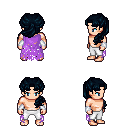
a pixel art fantasy rpg character, male body template, human, light skin, maroon tattered cape, white pants, raven princess hairstyle, white cloth bracers, four views (front, back, left, right), 2x2 character sprite sheet, small pixel art, hard edges, no anti-aliasing